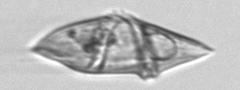
Label: Gyrodinium